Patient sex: M
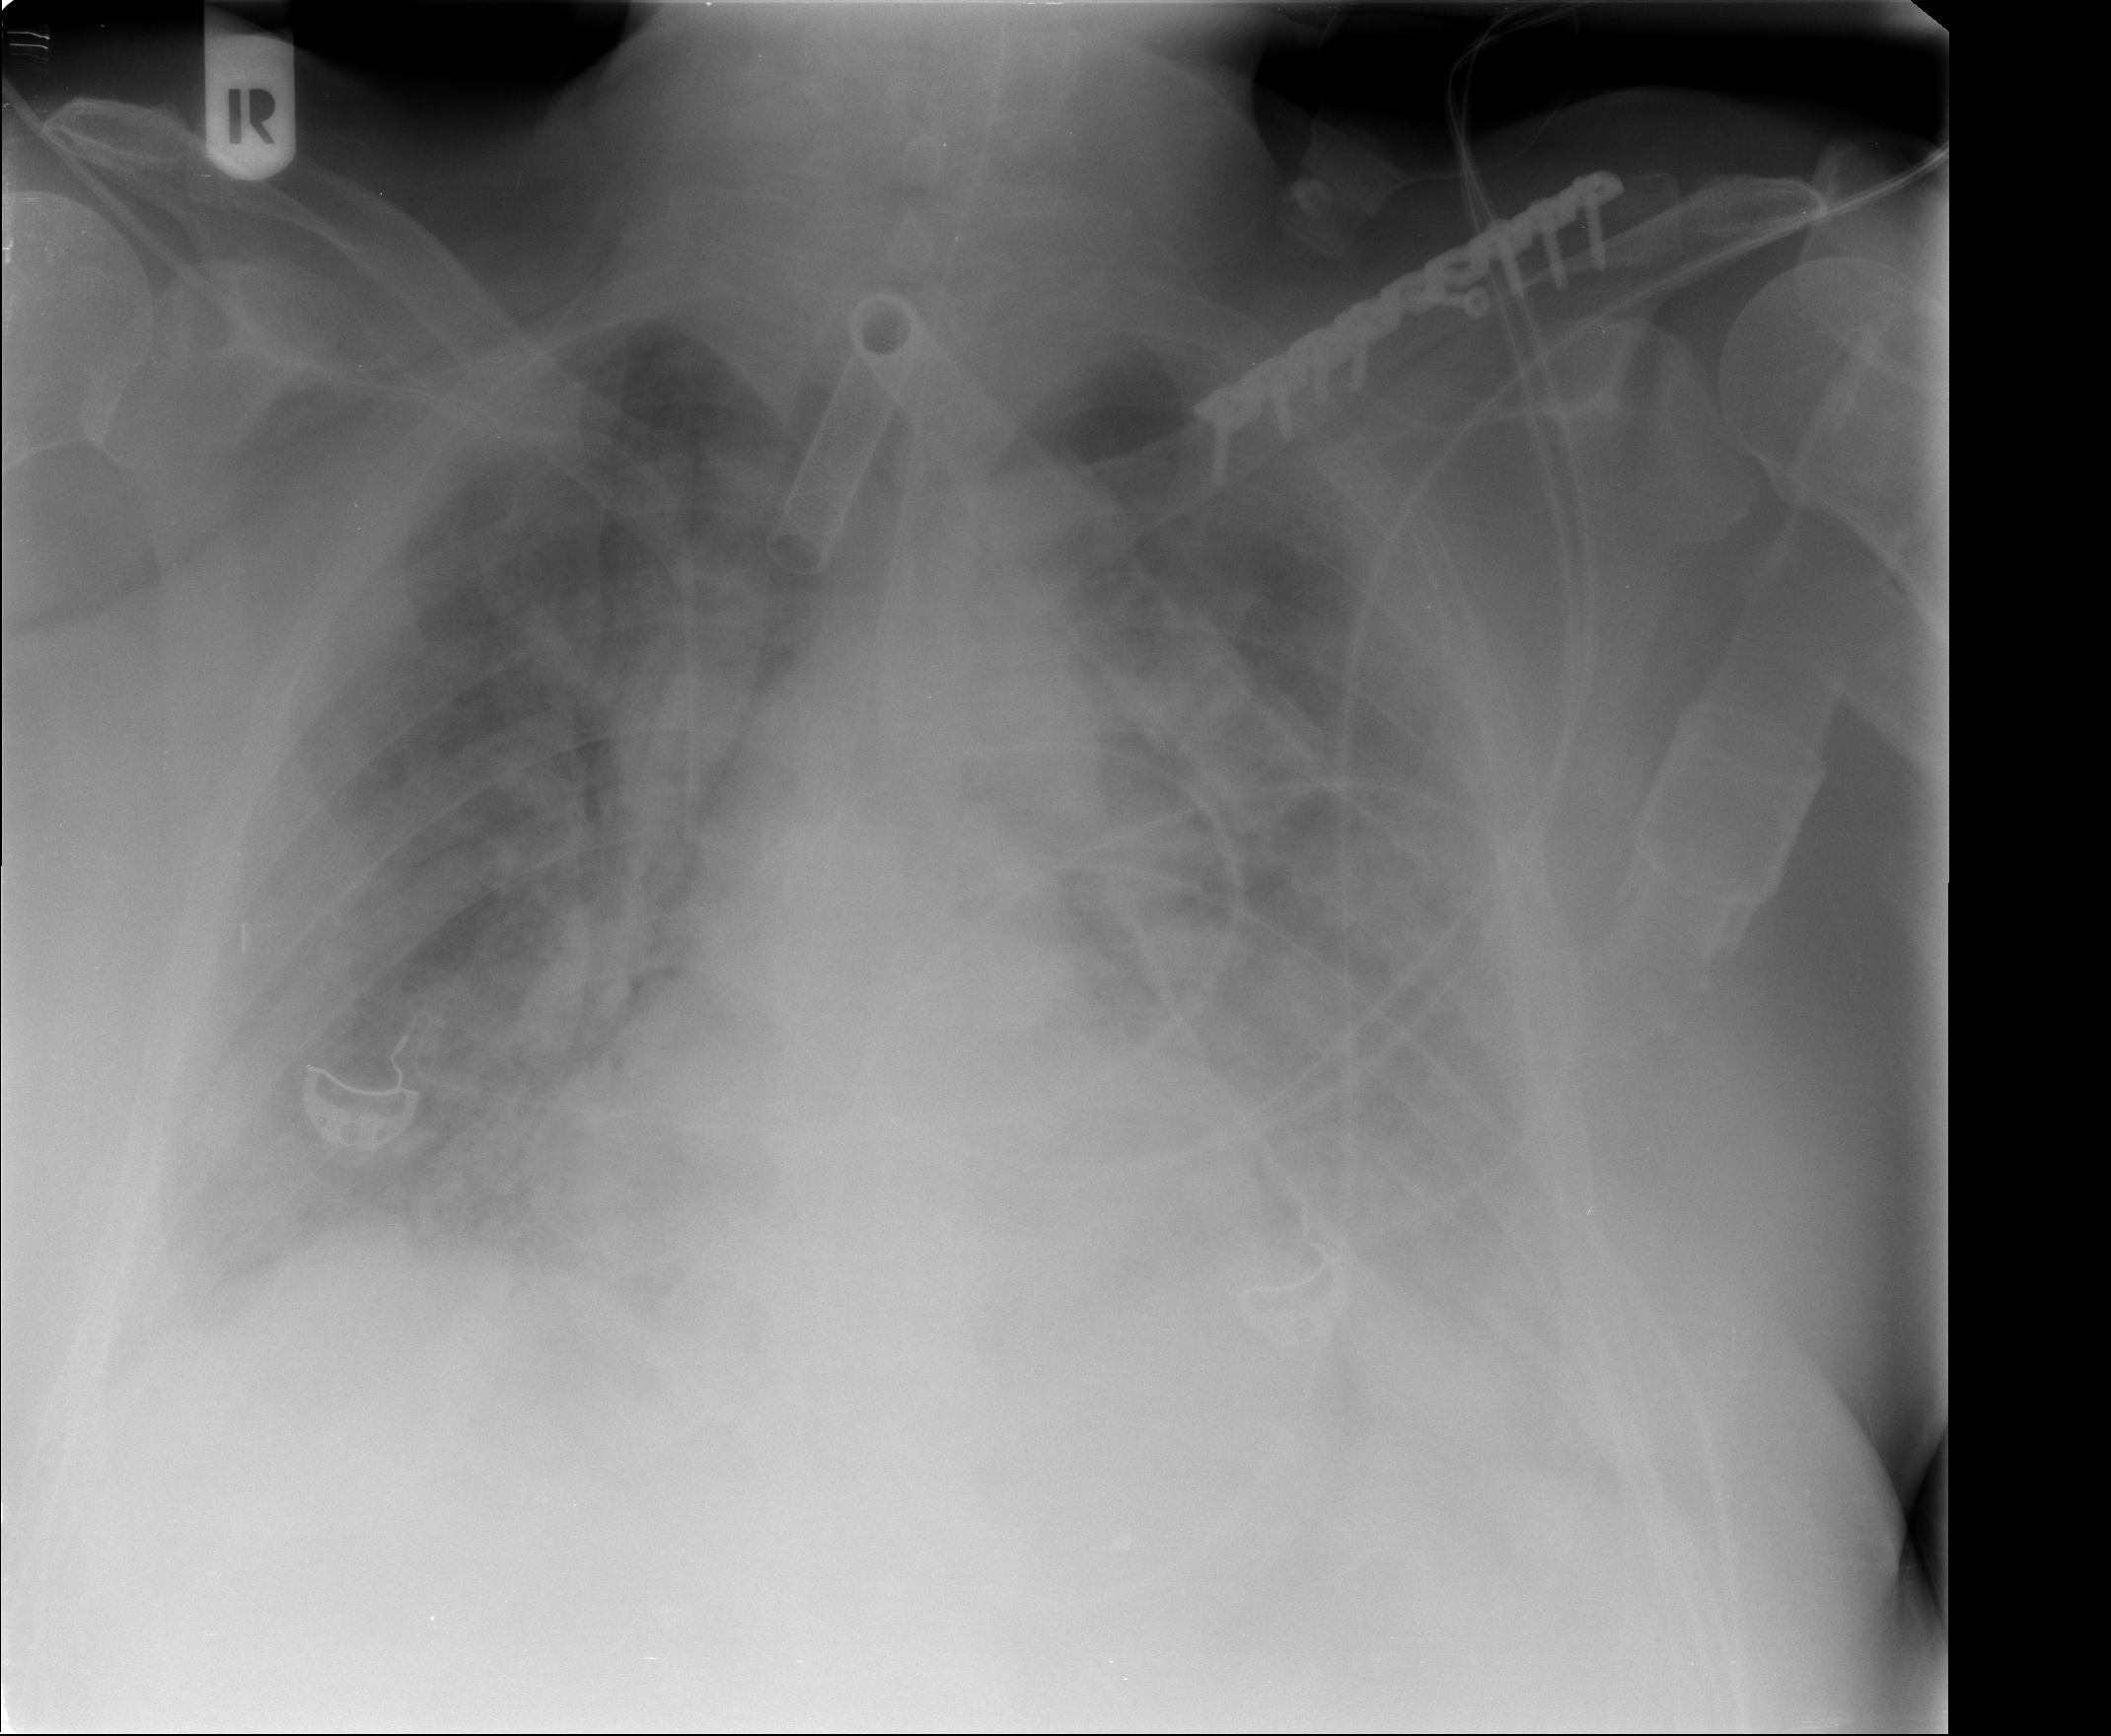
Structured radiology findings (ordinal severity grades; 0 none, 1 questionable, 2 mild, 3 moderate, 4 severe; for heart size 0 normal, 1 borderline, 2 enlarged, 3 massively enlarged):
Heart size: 1
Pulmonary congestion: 3
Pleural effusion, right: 2
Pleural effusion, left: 3
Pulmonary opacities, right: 3
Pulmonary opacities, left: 3
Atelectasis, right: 3
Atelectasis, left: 3